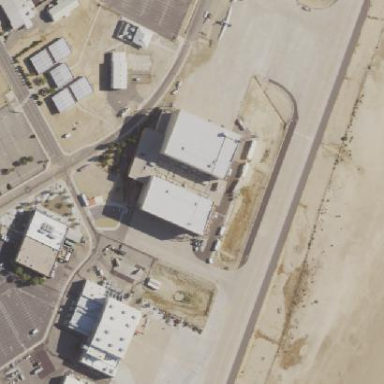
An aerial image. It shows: Hangar located at airport.